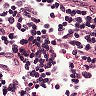
Metastatic tissue present: no